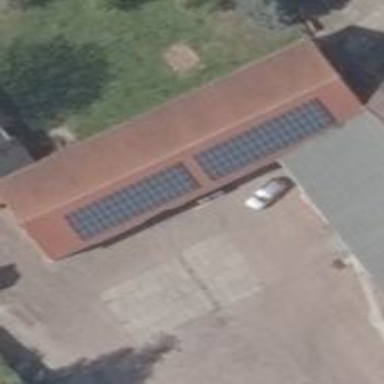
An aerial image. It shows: Solar-powered generator using photovoltaic technology. This small installation generates electricity through solar photovoltaic panels.